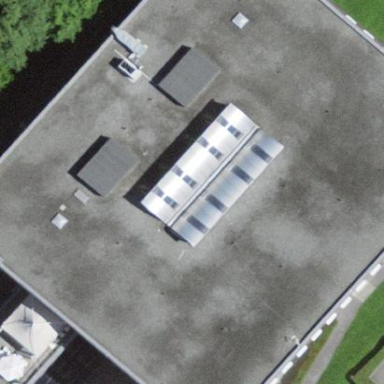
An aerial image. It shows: Hospital building with flat roof.